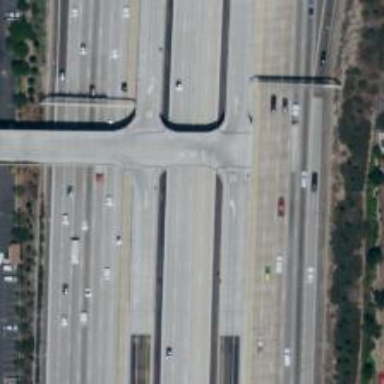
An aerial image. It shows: Bridge over motorway_link.